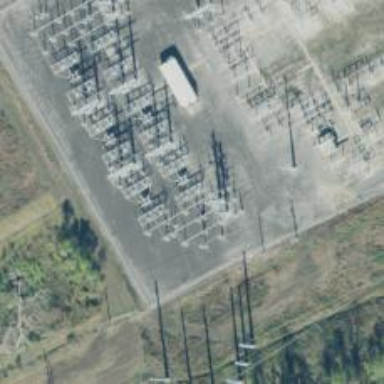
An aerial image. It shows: Switch for power supply.